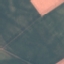
Land use / land cover class: AnnualCrop